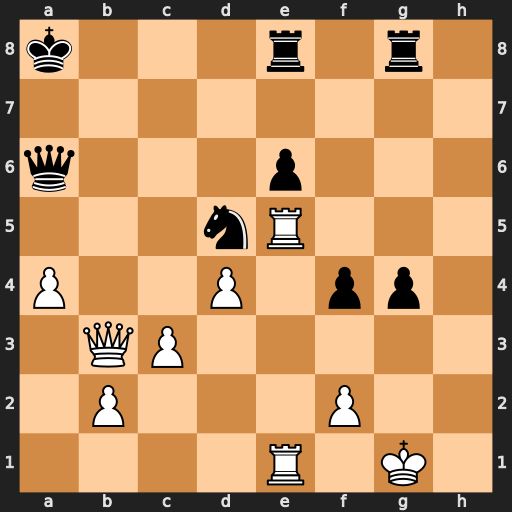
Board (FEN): k3r1r1/8/q3p3/3nR3/P2P1pp1/1QP5/1P3P2/4R1K1
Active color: w
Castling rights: -
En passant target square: -
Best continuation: Rxe6 Rxe6 Qxd5+